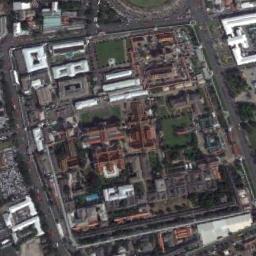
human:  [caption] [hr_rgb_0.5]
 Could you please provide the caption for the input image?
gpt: Many buildings are beside the palace .

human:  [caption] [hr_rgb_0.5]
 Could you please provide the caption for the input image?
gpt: The palace has long walls and has lots of palaces of different sizes and colors .

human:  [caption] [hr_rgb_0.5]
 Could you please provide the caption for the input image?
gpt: There are some brown buildings and white buildings in the palace .

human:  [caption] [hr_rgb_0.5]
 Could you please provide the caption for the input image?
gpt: The palace is surrounded by buildings and trees .

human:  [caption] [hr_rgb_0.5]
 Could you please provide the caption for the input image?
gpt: The roofs of palaces are all red .